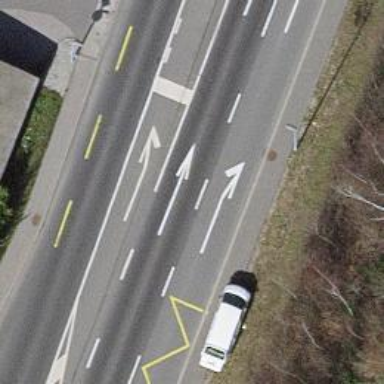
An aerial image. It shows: Secondary road with asphalt surface. It has lanes for both sidewalk and cycleway.